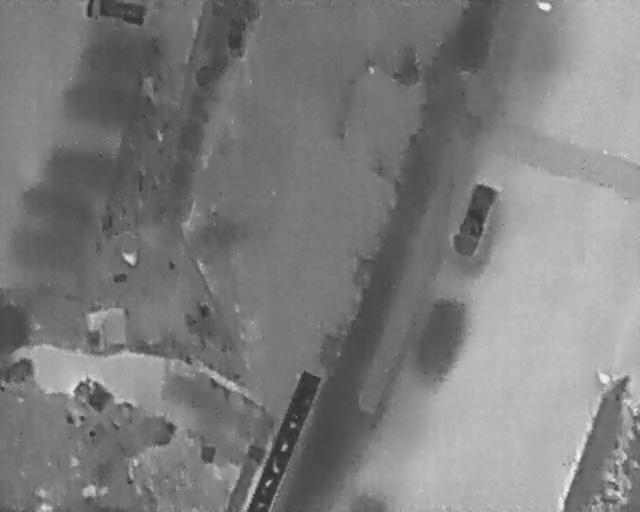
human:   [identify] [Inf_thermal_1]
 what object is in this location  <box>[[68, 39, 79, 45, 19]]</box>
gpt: <ref>1 medium car at the right</ref>